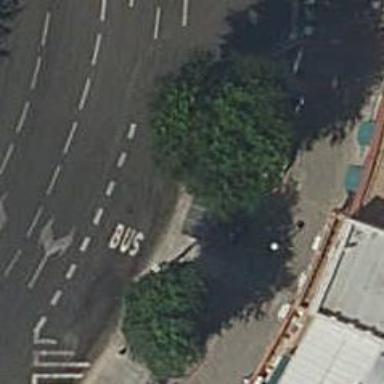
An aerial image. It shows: Bus stop with shelter. It is platform for public transport.